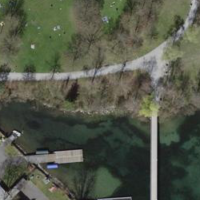
EUNIS habitat code: 53
Species observed at this site:
Tachybaptus ruficollis
Corvus corone
Podiceps cristatus
Fulica atra
Sylvia atricapilla
Salvia pratensis
Chroicocephalus ridibundus
Phylloscopus collybita
Larus michahellis
Geranium sanguineum
Cygnus olor
Gallinula chloropus
Erithacus rubecula
Cyanistes caeruleus
Anas platyrhynchos
Sturnus vulgaris
Troglodytes troglodytes
Chloris chloris
Aythya ferina
Aythya fuligula
Fringilla coelebs
Passer domesticus
Turdus merula
Columba palumbus
Phalacrocorax carbo
Spatula clypeata
Parus major
Hirundo rustica
Anser anser
Coccothraustes coccothraustes
Motacilla alba
Delichon urbicum